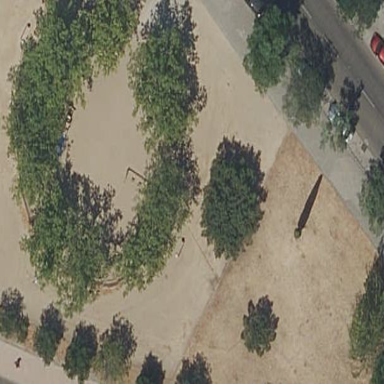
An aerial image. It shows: Playground area for leisure land.